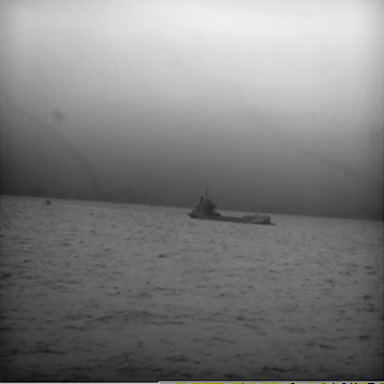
There is a liner in the infrared image.